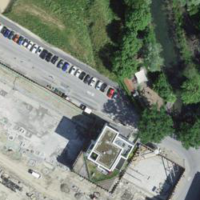
EUNIS habitat code: 55
Species observed at this site:
Certhia brachydactyla
Corvus corone
Turdus philomelos
Fulica atra
Alcedo atthis
Dendrocopos major
Falco peregrinus
Aegithalos caudatus
Buteo buteo
Sylvia atricapilla
Strix aluco
Phylloscopus collybita
Poecile palustris
Larus michahellis
Gallinula chloropus
Alauda arvensis
Erithacus rubecula
Cuculus canorus
Dryocopus martius
Pica pica
Phoenicurus ochruros
Sitta europaea
Phoenicurus phoenicurus
Falco tinnunculus
Picus viridis
Accipiter nisus
Cyanistes caeruleus
Anas platyrhynchos
Sturnus vulgaris
Chloris chloris
Troglodytes troglodytes
Streptopelia decaocto
Ciconia ciconia
Fringilla coelebs
Passer domesticus
Passer montanus
Turdus merula
Columba palumbus
Carduelis carduelis
Phalacrocorax carbo
Fringilla montifringilla
Parus major
Hirundo rustica
Milvus migrans
Mergus merganser
Milvus milvus
Regulus regulus
Motacilla alba